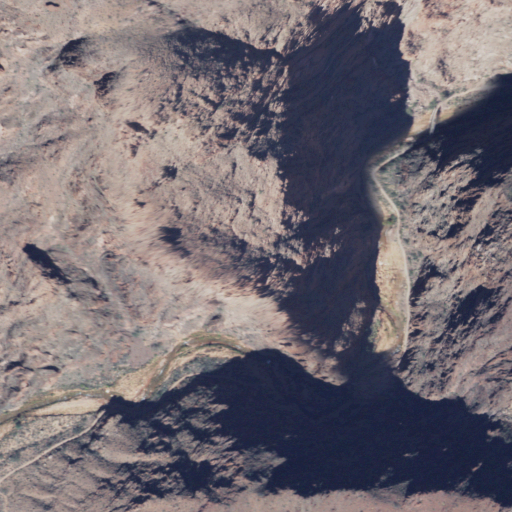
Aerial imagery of valley in Arizona named The Box containing shrub and barren land